Question: I have a layout like this
'''
<LinearLayout xmlns:android="http://schemas.android.com/apk/res/android"
android:id="@+id/mainlayout"
android:layout_width="fill_parent"
android:layout_height="fill_parent"
android:background="@color/bg_color"
android:orientation="vertical" >
<LinearLayout
android:layout_width="fill_parent"
android:layout_height="wrap_content"
android:background="@drawable/header"
android:gravity="center_vertical"
android:orientation="horizontal" >
<TextView
android:id="@+id/txtTitle"
android:layout_width="wrap_content"
android:layout_height="wrap_content"
android:layout_gravity="center_vertical"
android:text="TITLE"
/>
</LinearLayout>
<TextView
android:id="@+id/info_text"
android:layout_width="wrap_content"
android:layout_height="wrap_content"
android:layout_marginTop="5dip"
android:gravity="top|center_horizontal"
/>
<RelativeLayout
android:layout_width="wrap_content"
android:layout_height="wrap_content"
android:layout_gravity="center_horizontal"
android:layout_marginTop="10dip"
android:background="@drawable/box_bg" >
<EditText
android:id="@+id/editText"
android:layout_width="wrap_content"
android:layout_height="wrap_content"
android:layout_centerHorizontal="true"
android:layout_marginTop="10dip"
android:ems="10"
android:gravity="center"
android:singleLine="true" >
<requestFocus />
</EditText>
<TextView
android:id="@+id/txtText1"
android:layout_width="wrap_content"
android:layout_height="wrap_content"
android:layout_alignRight="@+id/editText"
android:layout_below="@+id/editText"
android:layout_marginTop="2dip"
android:clickable="true"
android:text="Text1"
/>
<TextView
android:id="@+id/txtText2"
android:layout_width="wrap_content"
android:layout_height="wrap_content"
android:layout_alignBaseline="@+id/txtText1"
android:layout_alignLeft="@+id/editText"
android:layout_below="@+id/editText"
android:layout_marginLeft="10dip"
android:layout_toLeftOf="@+id/txtText1"
android:clickable="true"
android:gravity="left"
android:text="Text2"
/>
</RelativeLayout>
</LinearLayout>
'''
I want to align the txtText1 below editText and align the right ide of both views. Align left side of txtText2 with editText. But it seems to be does not work when placing the EditText as center-horizontal.How can i make it ?

Thanks in Advance
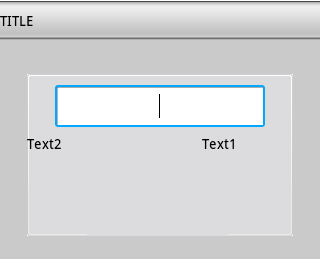
Answer: Try this code..
'''
<?xml version="1.0" encoding="utf-8"?>
<LinearLayout xmlns:android="http://schemas.android.com/apk/res/android"
android:id="@+id/mainlayout"
android:layout_width="fill_parent"
android:layout_height="fill_parent"
android:orientation="vertical" >
<LinearLayout
android:id="@+id/topLL"
android:layout_width="fill_parent"
android:layout_height="wrap_content"
android:gravity="center_vertical"
android:orientation="horizontal" >
<TextView
android:id="@+id/txtTitle"
android:layout_width="wrap_content"
android:layout_height="wrap_content"
android:layout_gravity="center_vertical"
android:text="TITLE" />
</LinearLayout>
<TextView
android:id="@+id/info_text"
android:layout_width="wrap_content"
android:layout_height="wrap_content"
android:layout_below="@+id/topLL"
android:layout_marginTop="5dip"
android:gravity="top|center_horizontal" />
<LinearLayout
android:id="@+id/reLL"
android:layout_width="match_parent"
android:layout_height="wrap_content"
android:layout_below="@+id/info_text"
android:layout_gravity="center_vertical"
android:background="#ccc"
android:gravity="center_horizontal|center_vertical"
android:orientation="vertical" >
<EditText
android:id="@+id/editText"
android:layout_width="wrap_content"
android:layout_height="wrap_content"
android:layout_gravity="center_horizontal"
android:layout_marginTop="10dip"
android:ems="10"
android:gravity="center_horizontal"
android:singleLine="true" >
<requestFocus />
</EditText>
<LinearLayout
android:id="@+id/textLL"
android:layout_width="match_parent"
android:layout_height="wrap_content"
android:orientation="horizontal"
android:weightSum="2" >
<TextView
android:id="@+id/txtText2"
android:layout_width="wrap_content"
android:layout_height="wrap_content"
android:layout_gravity="left"
android:layout_marginLeft="10dip"
android:layout_weight="1"
android:clickable="true"
android:gravity="left"
android:text="Text2" />
<TextView
android:id="@+id/txtText1"
android:layout_width="wrap_content"
android:layout_height="wrap_content"
android:layout_gravity="right"
android:layout_weight="1"
android:clickable="true"
android:gravity="right"
android:text="Text1" />
</LinearLayout>
</LinearLayout>
'''